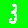
Digit: 3